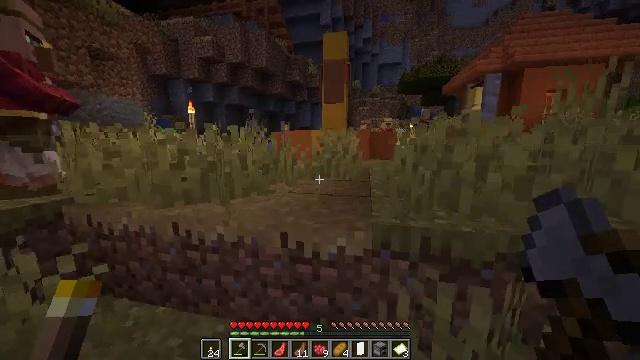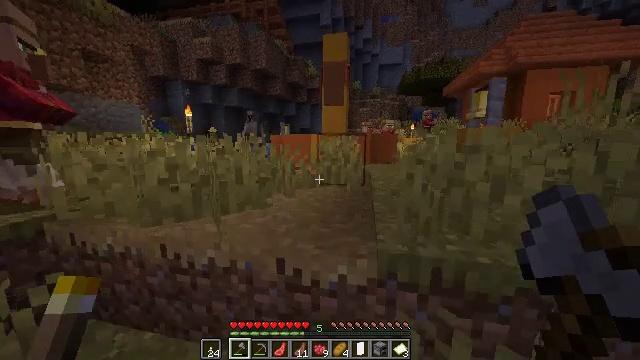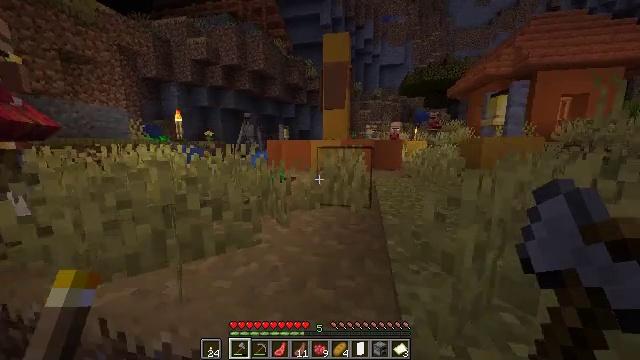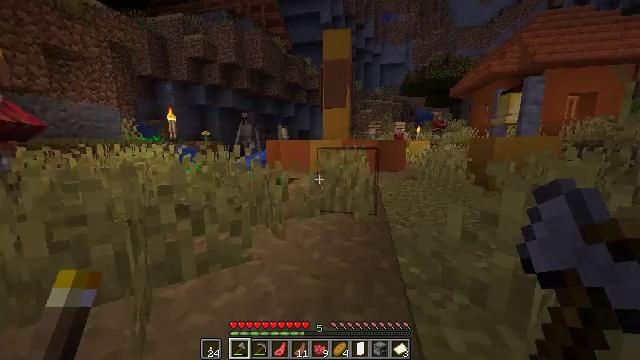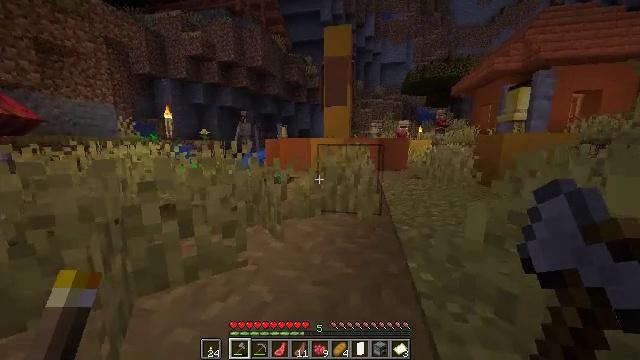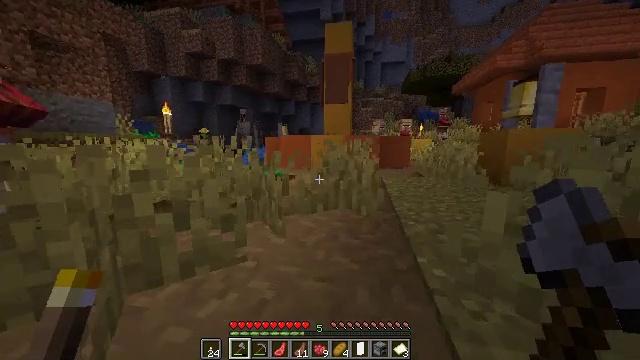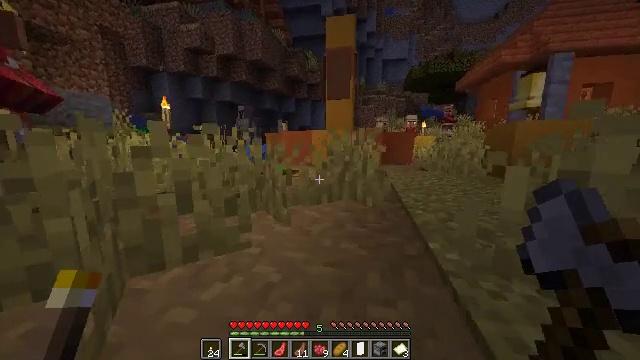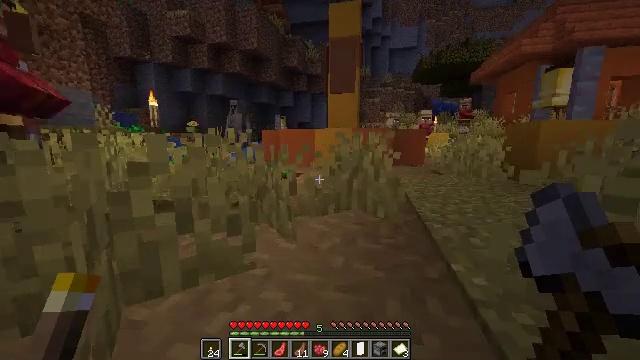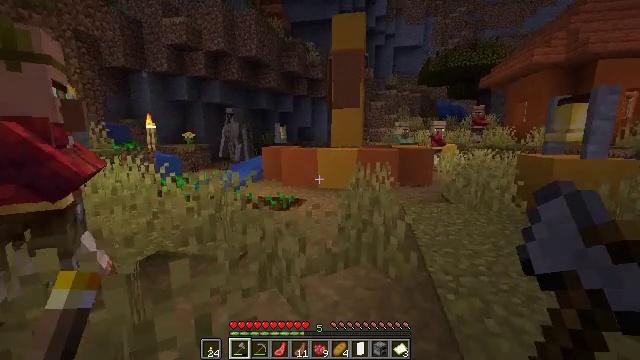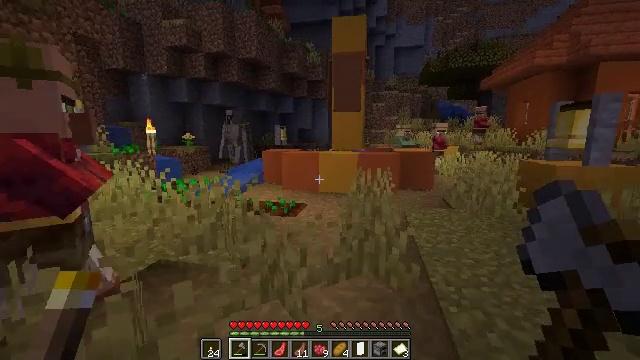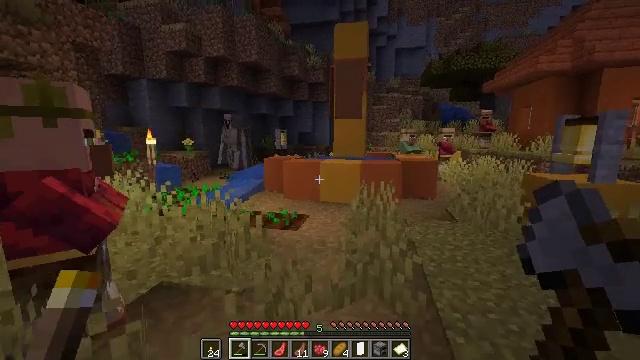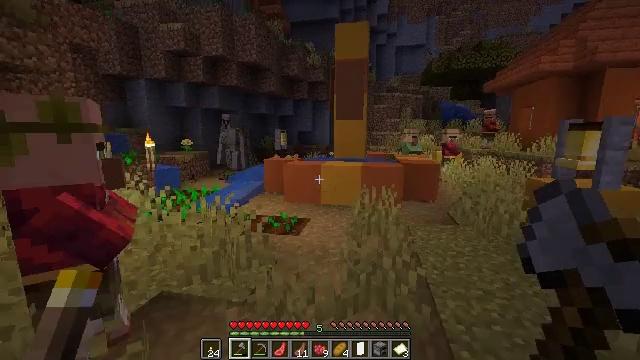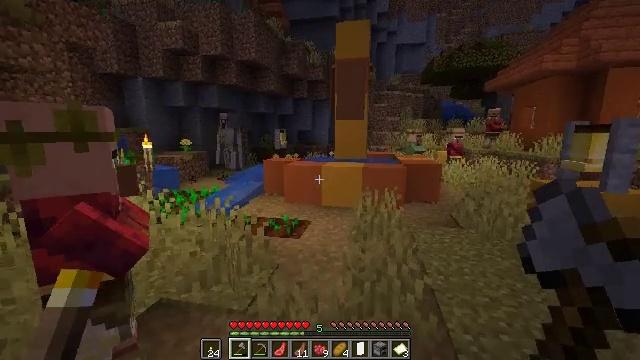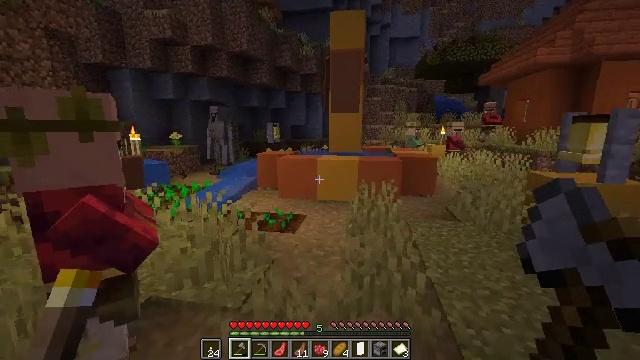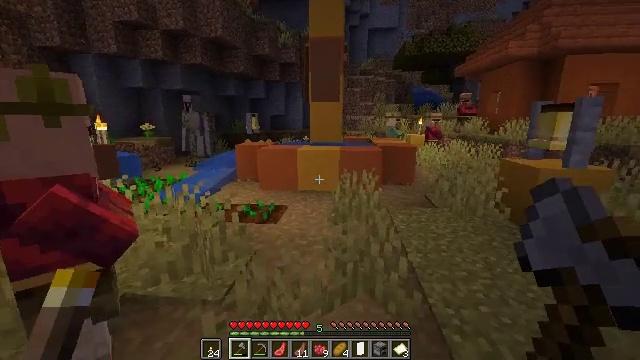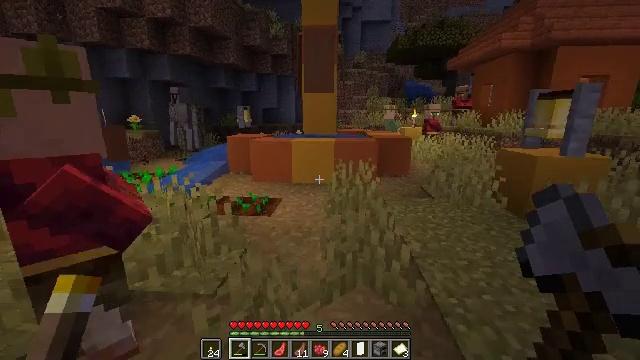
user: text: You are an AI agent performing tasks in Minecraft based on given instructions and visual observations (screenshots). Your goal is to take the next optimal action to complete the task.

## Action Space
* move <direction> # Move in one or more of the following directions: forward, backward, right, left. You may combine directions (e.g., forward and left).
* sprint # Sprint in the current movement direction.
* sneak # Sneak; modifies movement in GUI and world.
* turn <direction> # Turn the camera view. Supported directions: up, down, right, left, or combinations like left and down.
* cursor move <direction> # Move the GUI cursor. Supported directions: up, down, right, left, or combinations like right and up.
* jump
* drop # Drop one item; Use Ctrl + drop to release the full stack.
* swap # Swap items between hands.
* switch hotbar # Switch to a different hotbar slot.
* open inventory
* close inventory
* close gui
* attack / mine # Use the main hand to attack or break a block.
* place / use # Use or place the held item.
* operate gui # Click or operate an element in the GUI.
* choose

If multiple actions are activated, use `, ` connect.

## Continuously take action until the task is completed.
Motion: motion action
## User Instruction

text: Remove the brown wall banner for reuse.
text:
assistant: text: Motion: move forward, jump
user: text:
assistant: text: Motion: move forward, jump
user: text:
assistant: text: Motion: move forward
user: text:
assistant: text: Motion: move forward
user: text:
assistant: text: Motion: move forward
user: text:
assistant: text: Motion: move forward, jump
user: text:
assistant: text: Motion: move forward, jump
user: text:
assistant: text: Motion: move forward, jump
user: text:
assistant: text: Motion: move forward, jump
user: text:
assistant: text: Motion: move forward, jump
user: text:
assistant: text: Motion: move forward
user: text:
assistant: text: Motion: move forward
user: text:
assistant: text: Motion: move forward, turn right and down
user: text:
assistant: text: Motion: turn right and down
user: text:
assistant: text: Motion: turn right
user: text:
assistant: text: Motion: move forward
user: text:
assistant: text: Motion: move forward
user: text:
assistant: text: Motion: no_op
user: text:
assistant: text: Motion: no_op
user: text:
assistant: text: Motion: move forward, turn right
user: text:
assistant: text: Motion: move forward, turn right and down
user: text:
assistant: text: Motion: move forward, turn right
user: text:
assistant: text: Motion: move forward, turn right
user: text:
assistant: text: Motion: move forward, turn right
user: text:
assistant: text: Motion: move forward, turn right
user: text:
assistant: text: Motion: move forward, turn right
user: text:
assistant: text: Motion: move forward, turn right
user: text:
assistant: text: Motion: move forward, turn right and up
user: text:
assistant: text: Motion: move forward, turn right and up
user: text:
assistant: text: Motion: move forward, turn left and down